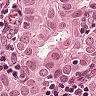
Metastatic tissue present: yes